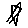
Label: star